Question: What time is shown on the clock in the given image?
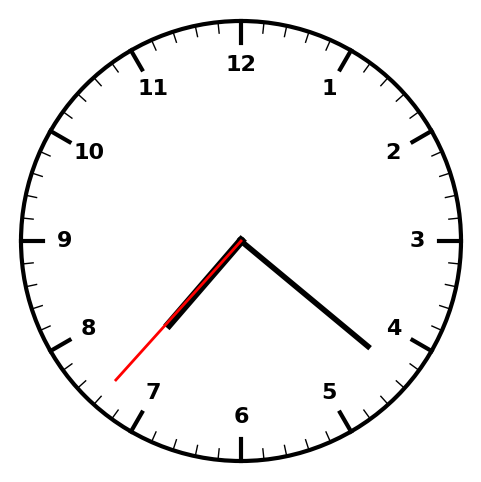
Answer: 07:21:37